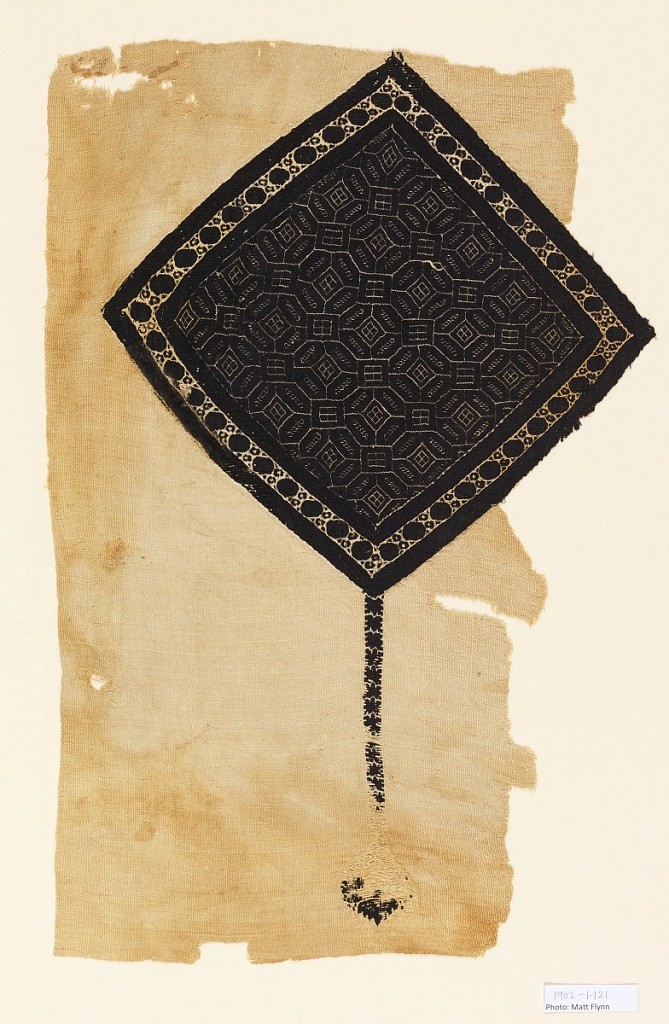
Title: Square
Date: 3rd–4th century
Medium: warp; S-spun linen. Wefts; S-spun linen, s-spun wools Technique; slit tapestry with supplementary weft wrapping
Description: Square on the diagonal with long band emanating from the bottom. Mosaic tile design in the center. Black on off-white.